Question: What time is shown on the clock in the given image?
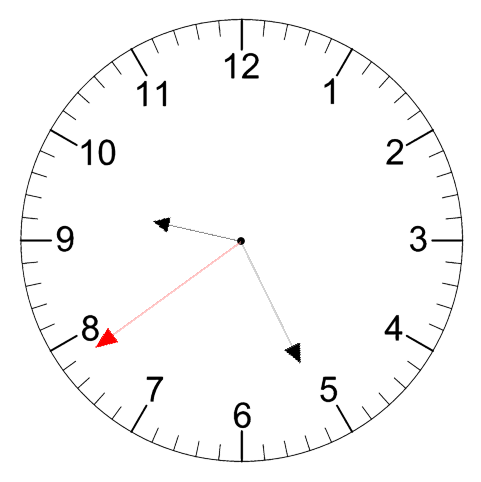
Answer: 09:25:39